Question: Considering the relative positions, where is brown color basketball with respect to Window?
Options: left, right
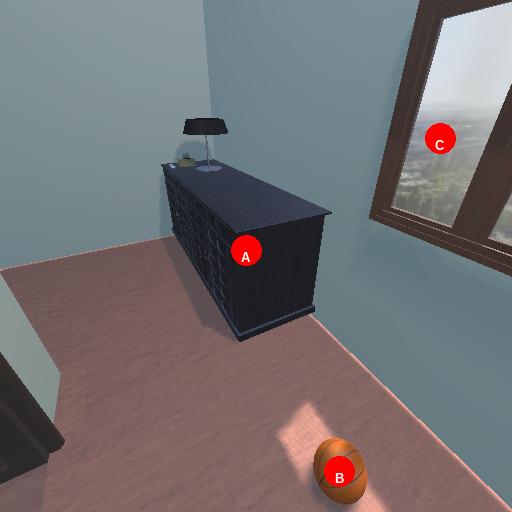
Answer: left